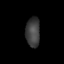
Tissue: lung
Cell type: Myeloid cells
Senescence score: 0.1866
Nuclear area (px): 410
Mean DAPI intensity: 63.105